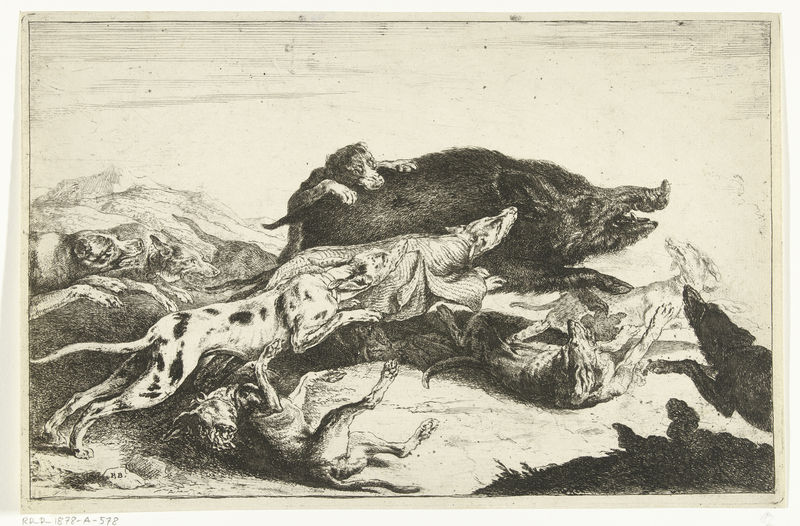
Titel: Honden jagen een zwijn
Künstler: Peeter Boel
Standort: Amsterdam
Institution: Rijksmuseum
Schlagwörter: kampf, bewegung, schwarz, zeichnung, hund, hunde, tiere, tod, grafik, graphik, linien, flucht, druck, druckgraphik, schraffur, radierung, schrafur, jagd, gefleckt, jagdhunde, meute, wildschwein, bär, beissen, biss, eber, hetze, jagen, reissen, jagdszene, wölfe, hetzen, borsten, anfallen